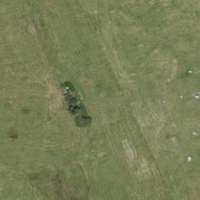
EUNIS habitat code: 24
Species observed at this site:
Platanthera bifolia